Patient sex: F
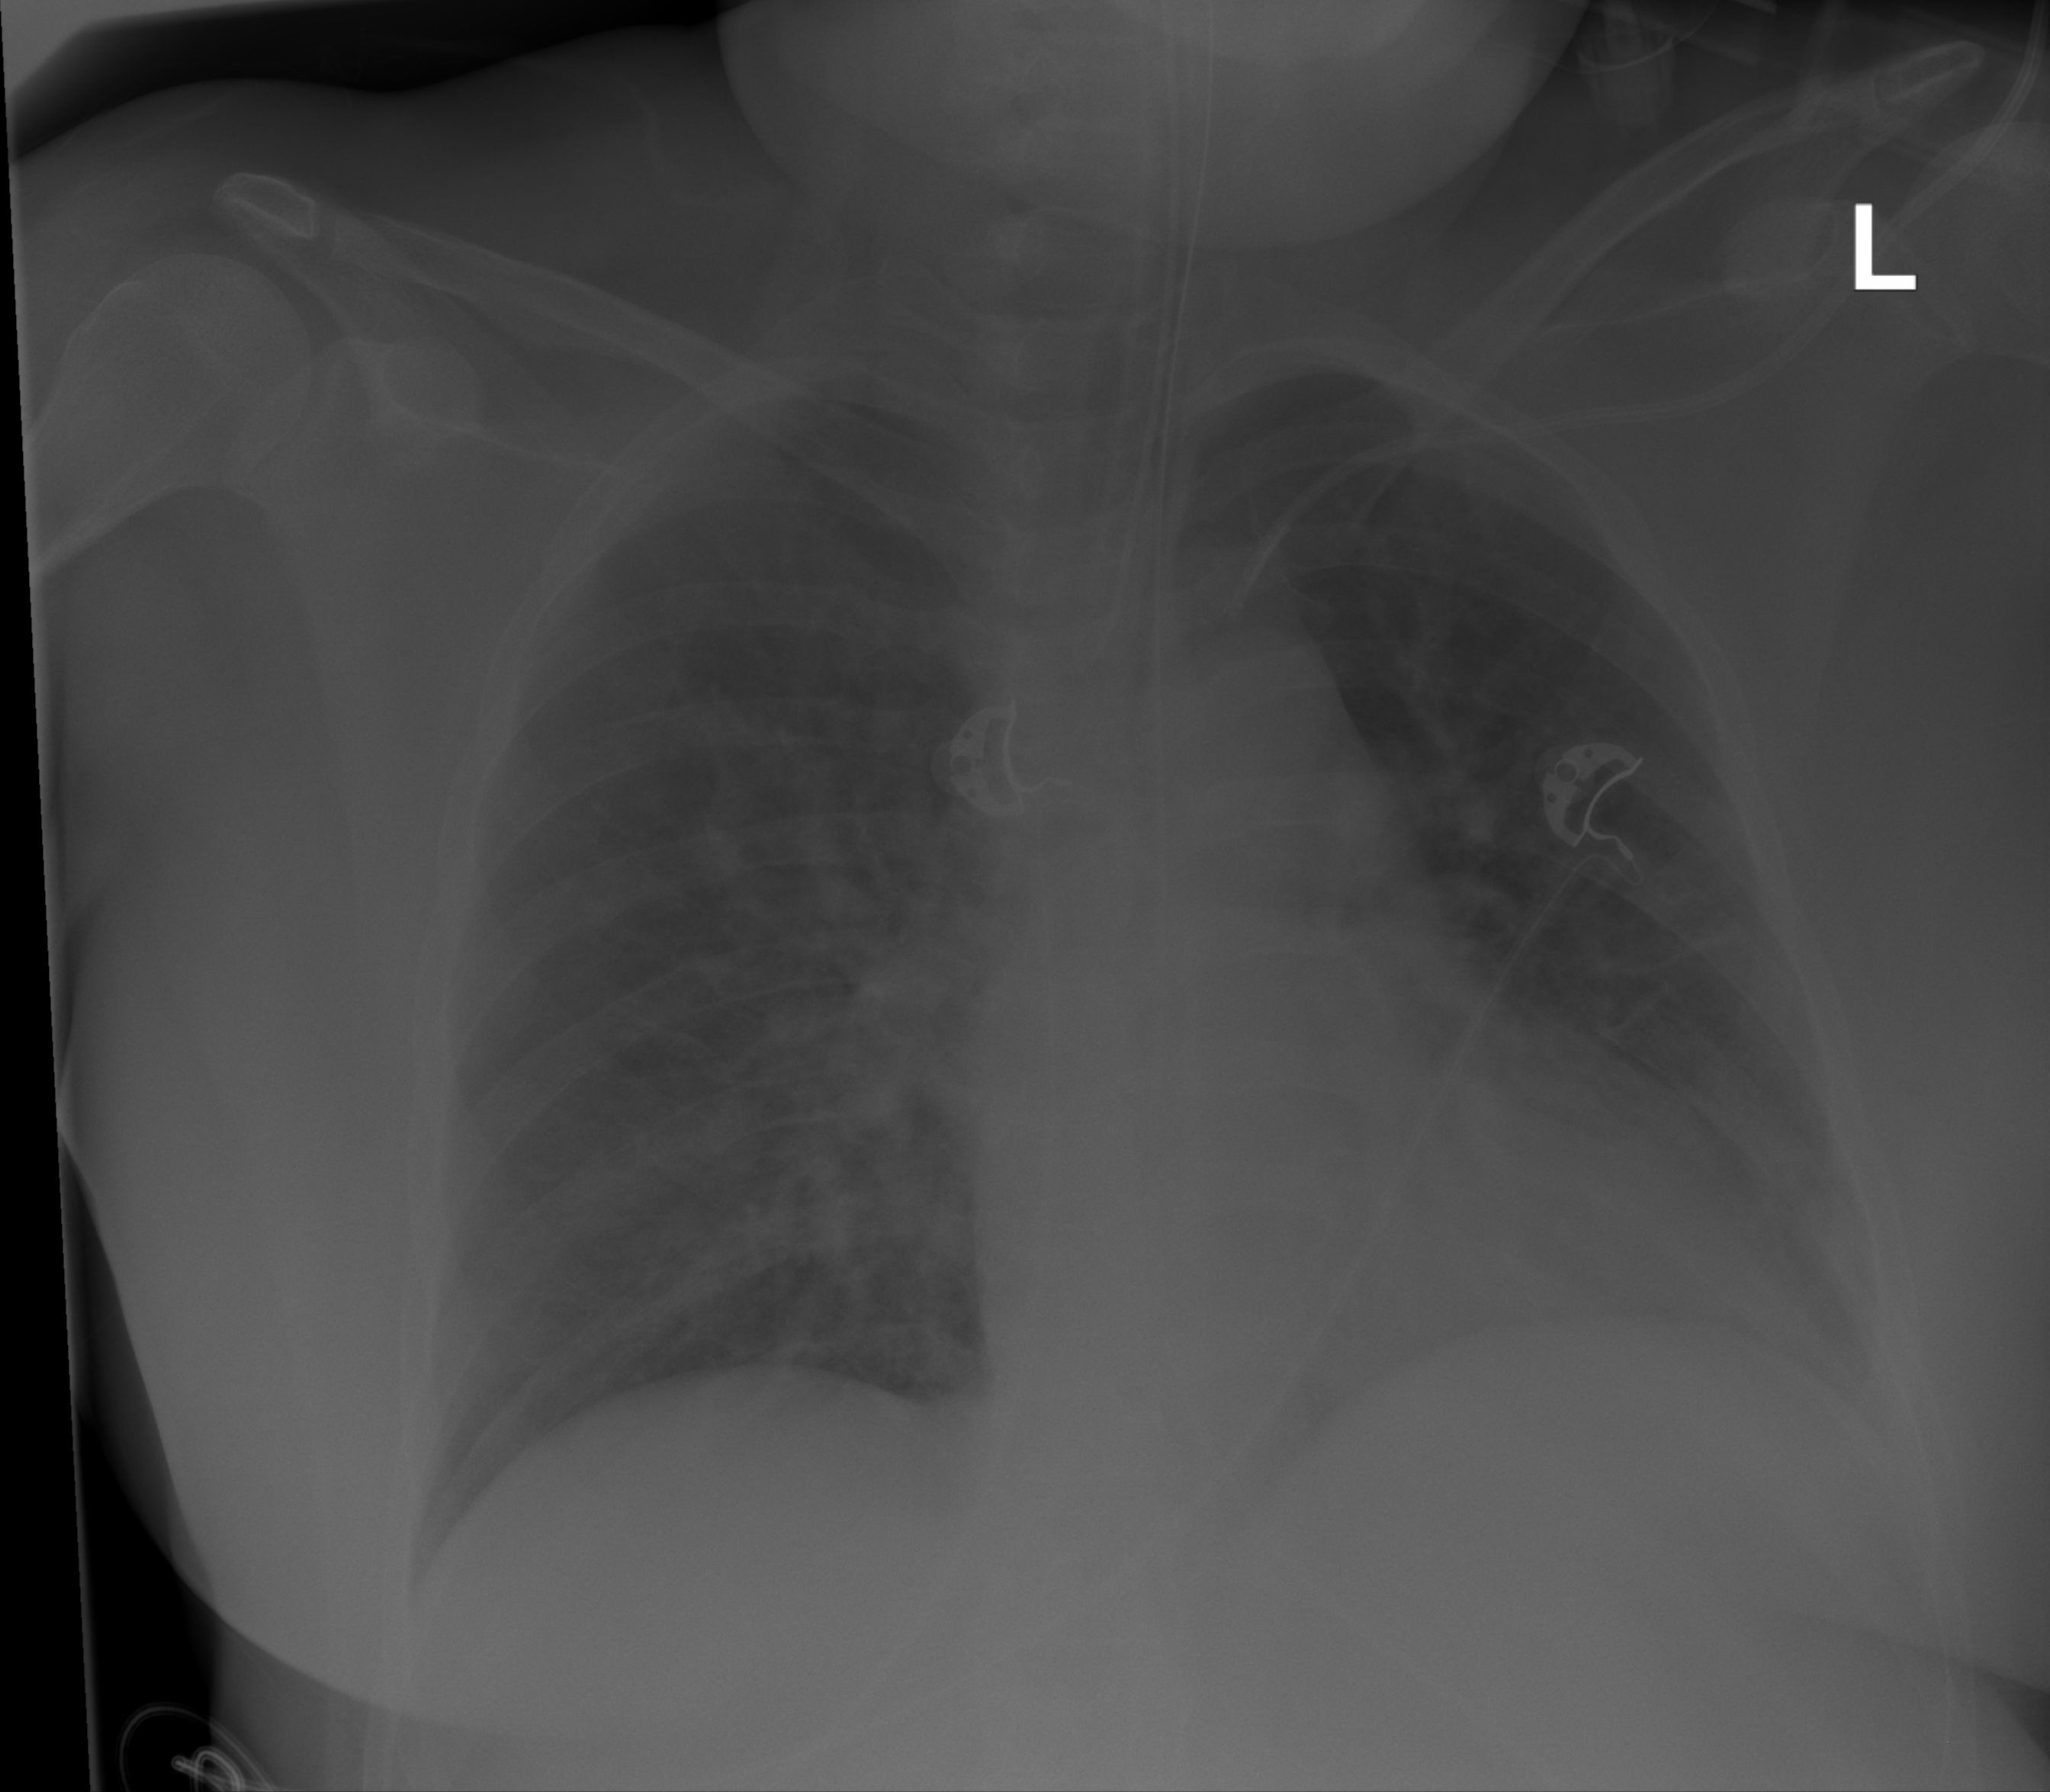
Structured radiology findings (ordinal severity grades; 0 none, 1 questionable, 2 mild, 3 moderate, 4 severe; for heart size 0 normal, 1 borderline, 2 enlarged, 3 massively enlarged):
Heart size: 1
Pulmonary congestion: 3
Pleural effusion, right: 0
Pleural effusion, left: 2
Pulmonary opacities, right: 2
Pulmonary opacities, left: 0
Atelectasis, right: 0
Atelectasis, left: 0